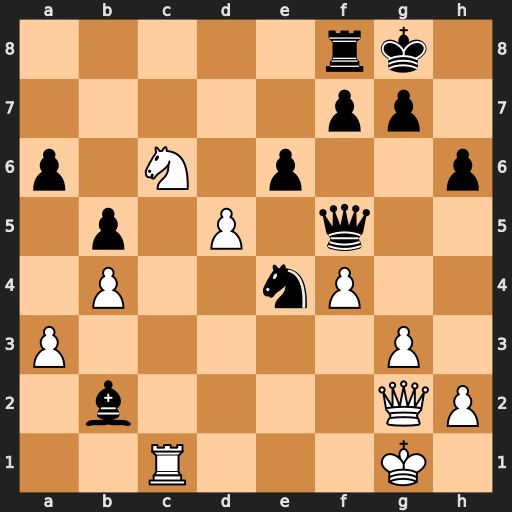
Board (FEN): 5rk1/5pp1/p1N1p2p/1p1P1q2/1P2nP2/P5P1/1b4QP/2R3K1
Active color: w
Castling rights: -
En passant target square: -
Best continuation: Ne7+ Kh7 Nxf5